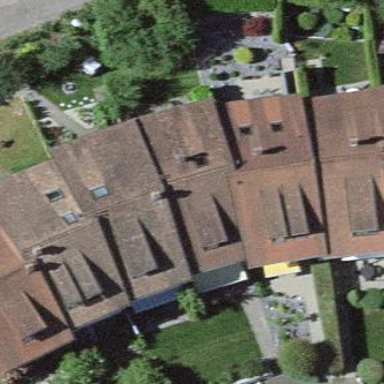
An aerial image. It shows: Terrace building.